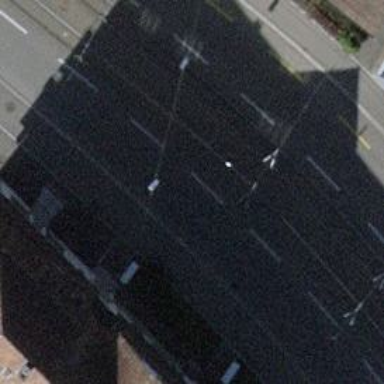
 with cycle lane on the left and cycle track on the right."